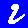
Digit: 2